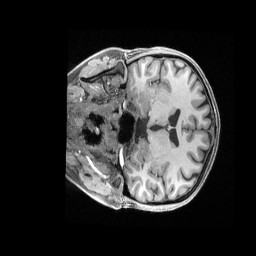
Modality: T1w
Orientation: coronal
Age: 25
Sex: female
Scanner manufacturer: siemens
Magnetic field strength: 3 T
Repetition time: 2.4 s
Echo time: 0.00228 s